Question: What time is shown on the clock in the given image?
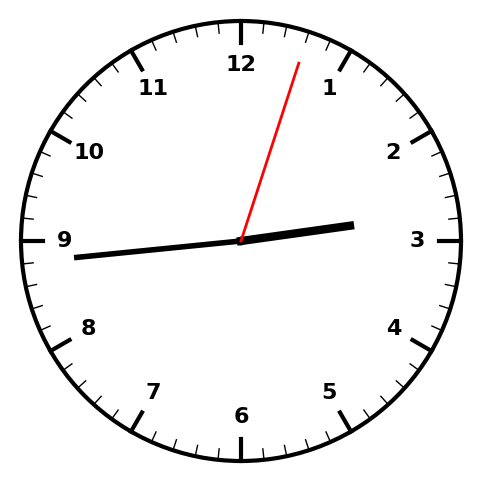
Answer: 02:44:03